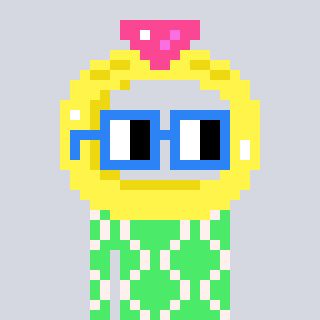
a pixel art character with square blue glasses, a ring-shaped head and a teal-colored body on a cool background